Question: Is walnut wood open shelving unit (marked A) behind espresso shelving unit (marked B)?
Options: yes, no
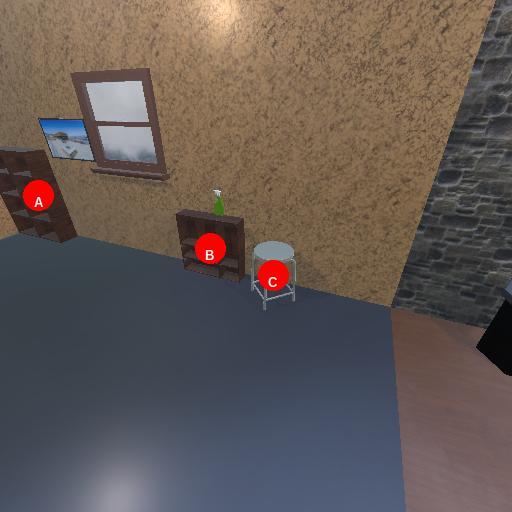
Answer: yes